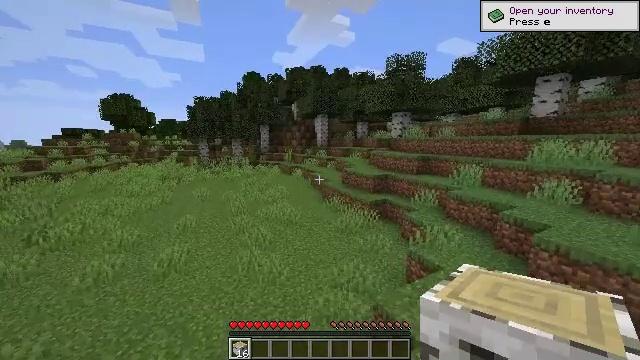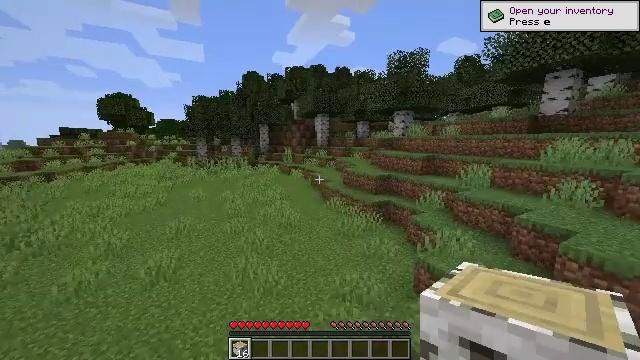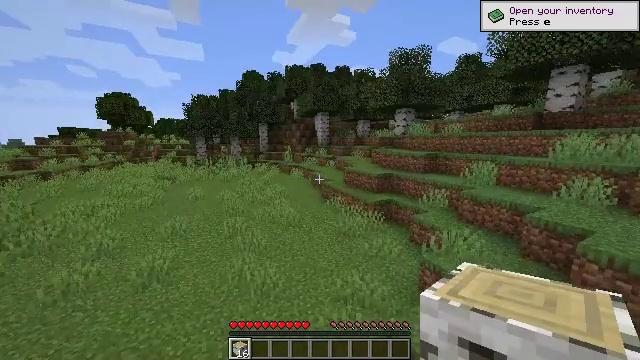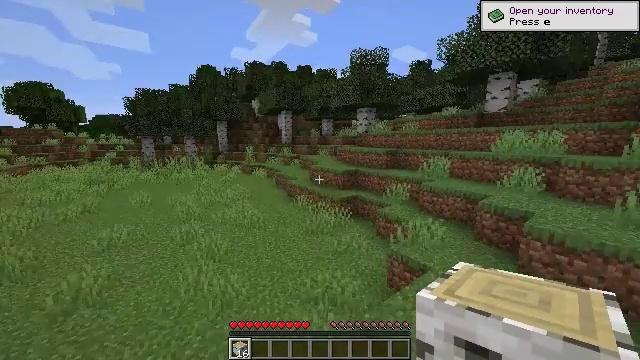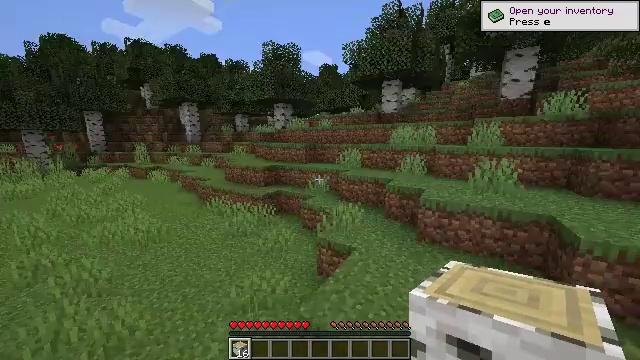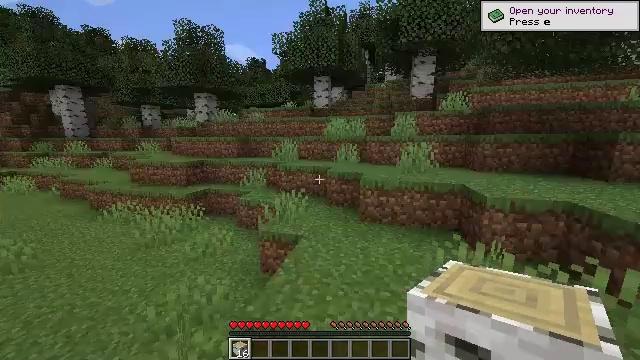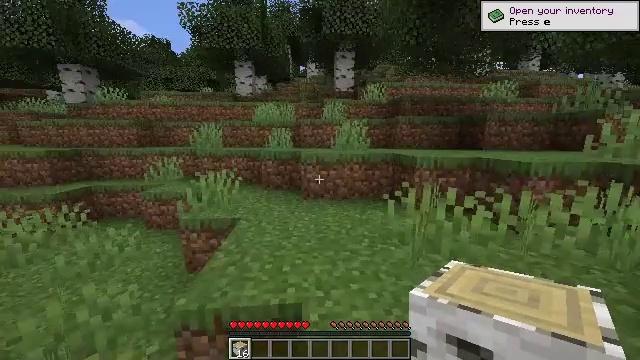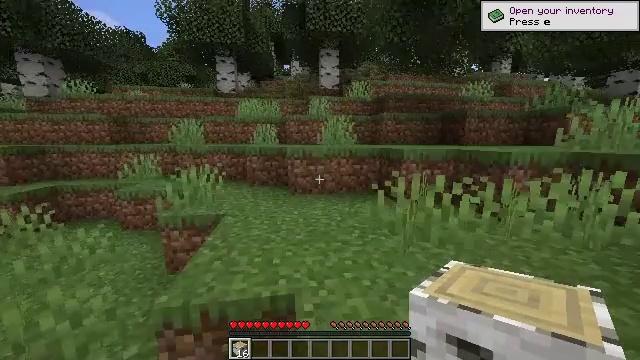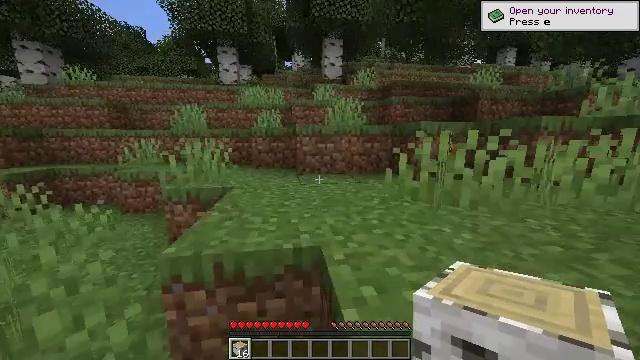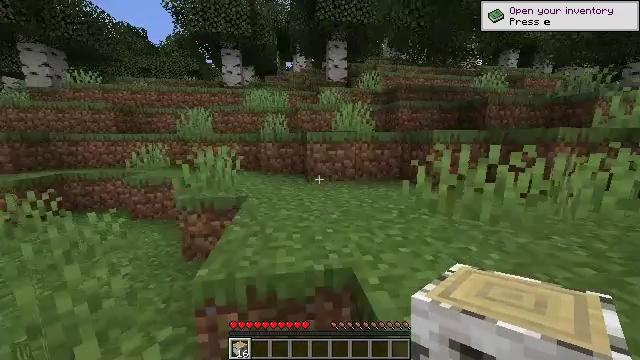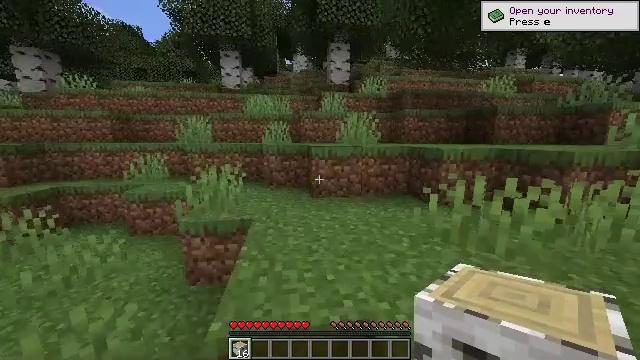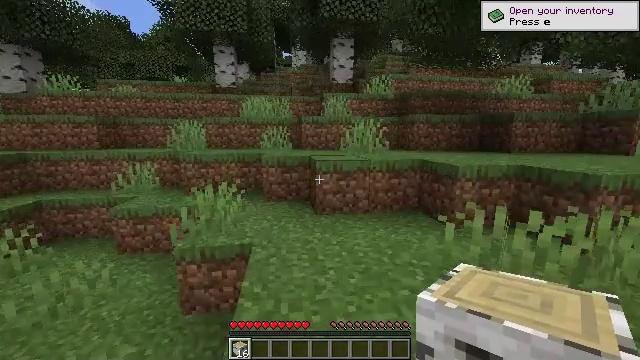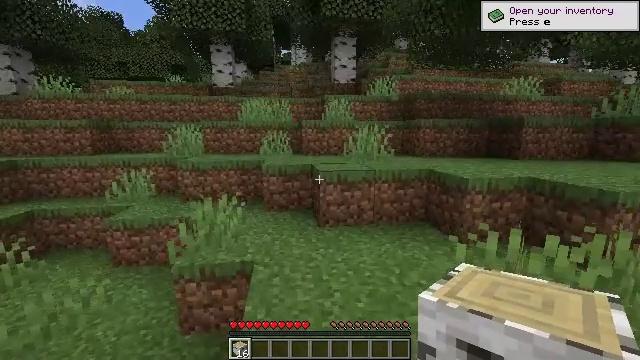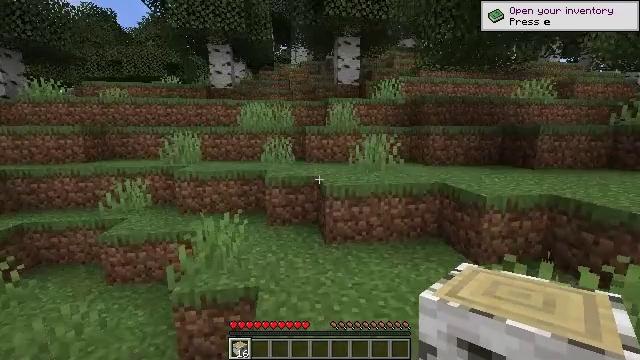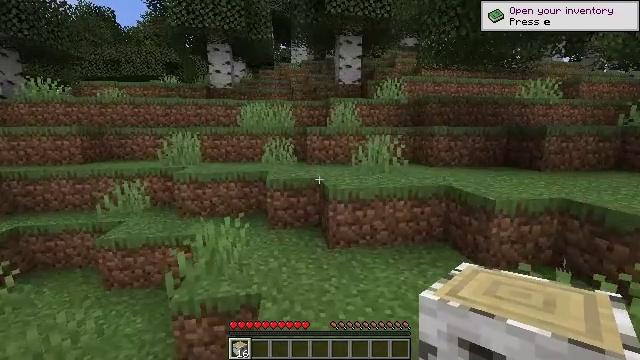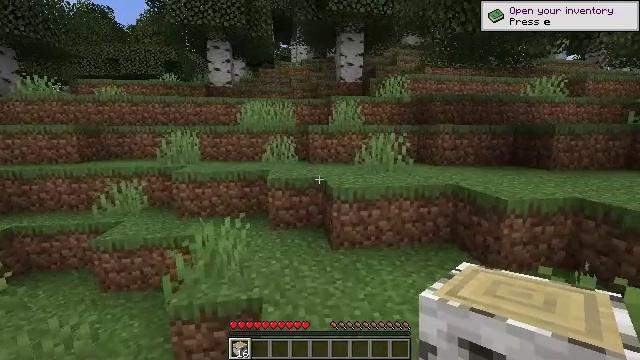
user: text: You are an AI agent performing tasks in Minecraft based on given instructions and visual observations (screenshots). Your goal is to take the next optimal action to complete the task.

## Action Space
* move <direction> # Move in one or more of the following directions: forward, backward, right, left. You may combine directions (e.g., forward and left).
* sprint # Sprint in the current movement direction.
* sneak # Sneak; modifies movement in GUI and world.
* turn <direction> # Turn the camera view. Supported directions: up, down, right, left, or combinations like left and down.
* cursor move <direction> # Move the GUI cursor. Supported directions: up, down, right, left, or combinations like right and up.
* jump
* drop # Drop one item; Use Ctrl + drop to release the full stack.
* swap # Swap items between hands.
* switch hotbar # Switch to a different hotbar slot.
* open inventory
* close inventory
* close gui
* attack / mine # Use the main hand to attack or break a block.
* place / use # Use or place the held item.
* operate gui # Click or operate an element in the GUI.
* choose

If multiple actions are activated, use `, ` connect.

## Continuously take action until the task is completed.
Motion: motion action
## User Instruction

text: Use the crafting grid to make birch planks from birch logs.
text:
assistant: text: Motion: move forward, jump
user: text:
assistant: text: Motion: move forward, jump
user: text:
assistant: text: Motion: move forward, turn right, jump
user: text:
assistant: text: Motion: move forward, turn right, jump
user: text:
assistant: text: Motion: move forward, turn right, jump
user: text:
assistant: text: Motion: move forward, turn right, jump
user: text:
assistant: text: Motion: move forward, turn right, jump
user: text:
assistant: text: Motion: move forward, jump
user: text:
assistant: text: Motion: move forward, jump
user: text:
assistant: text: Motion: move forward, jump
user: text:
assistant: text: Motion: move forward, jump
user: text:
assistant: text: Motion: move forward, jump
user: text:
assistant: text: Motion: move forward, jump
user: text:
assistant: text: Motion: move forward, jump
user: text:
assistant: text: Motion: move forward, jump
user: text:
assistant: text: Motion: move forward, jump
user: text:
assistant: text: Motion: move forward, jump
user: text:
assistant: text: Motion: move forward, jump
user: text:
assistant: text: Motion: move forward, jump
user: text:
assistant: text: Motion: move forward, jump
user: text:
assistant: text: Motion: move forward, turn left, jump
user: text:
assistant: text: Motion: move forward, turn left, jump
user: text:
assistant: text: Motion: move forward, turn left and up
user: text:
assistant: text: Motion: move forward, turn left and up
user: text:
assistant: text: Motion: move forward, turn left and up
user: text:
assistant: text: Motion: move forward, turn left
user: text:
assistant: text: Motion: move forward, turn left
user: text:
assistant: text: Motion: move forward
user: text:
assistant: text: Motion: move forward, turn right
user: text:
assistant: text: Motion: move forward, turn right